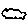
Label: cloud